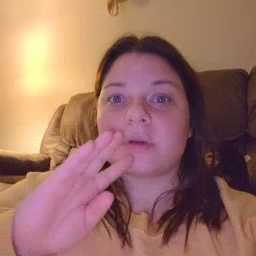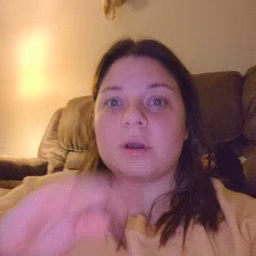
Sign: talk